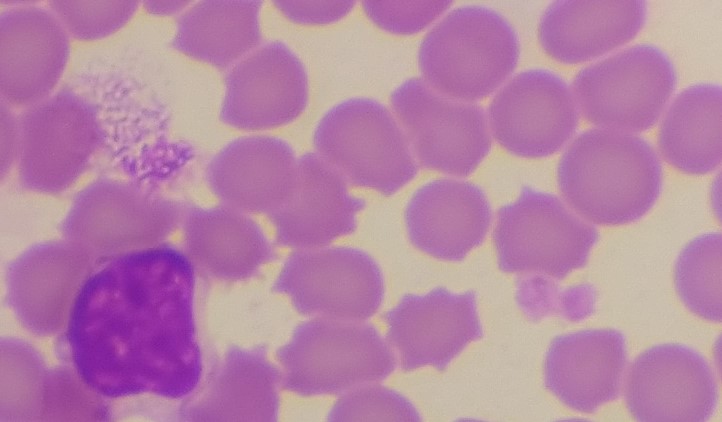
White blood cell type: Lymphocyte